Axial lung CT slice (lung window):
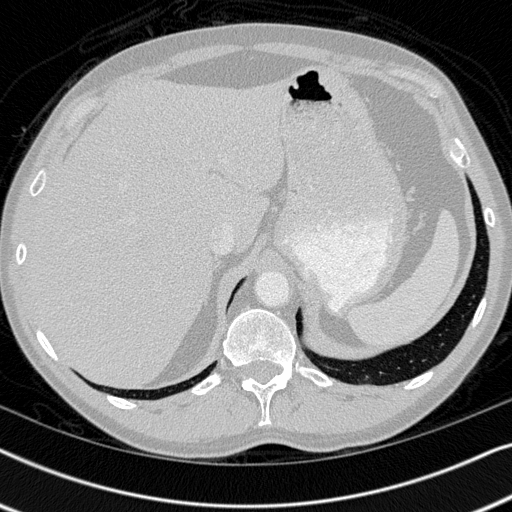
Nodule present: no